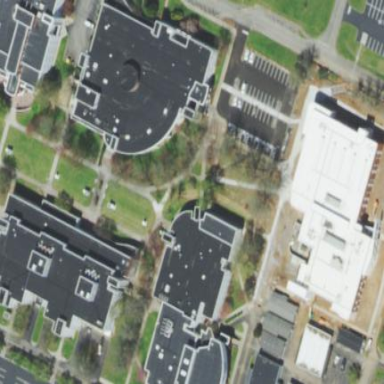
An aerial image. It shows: College building.